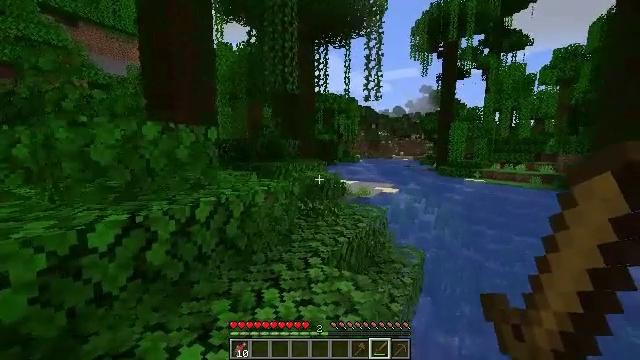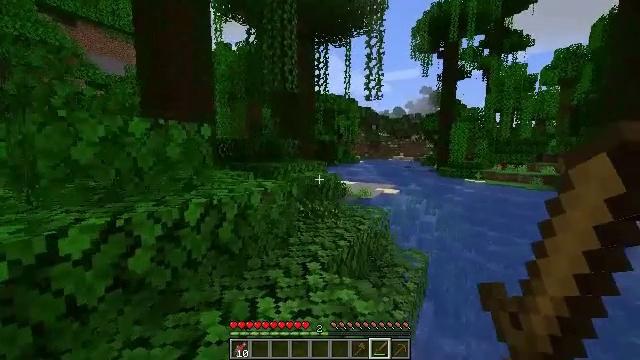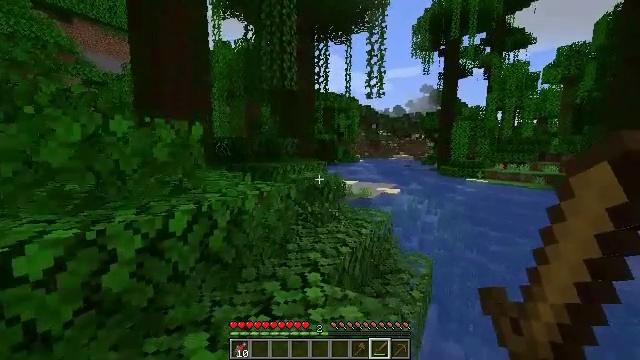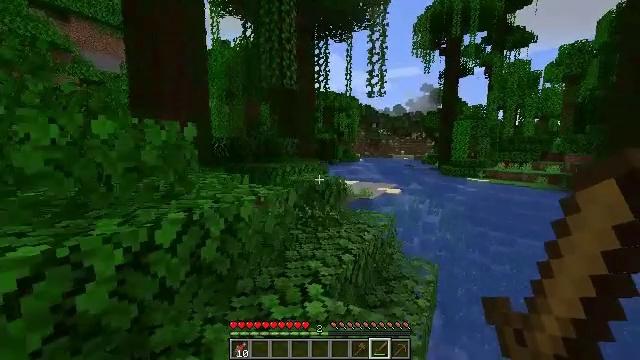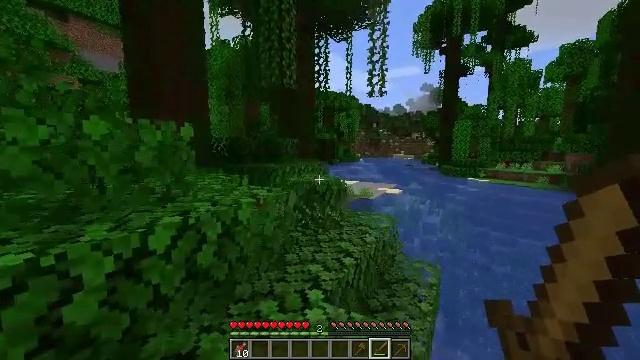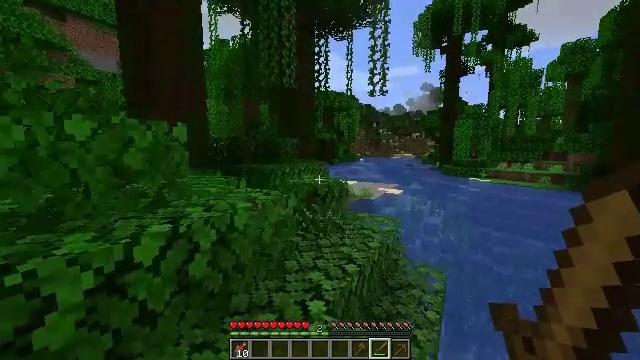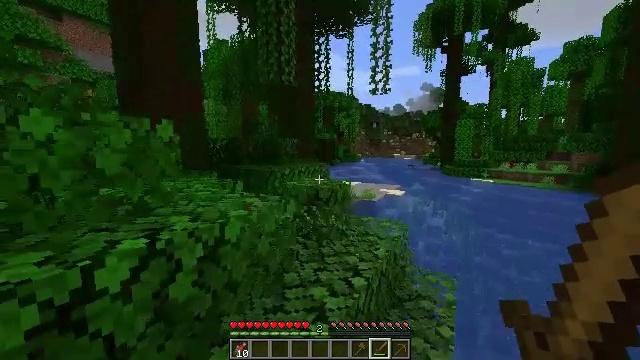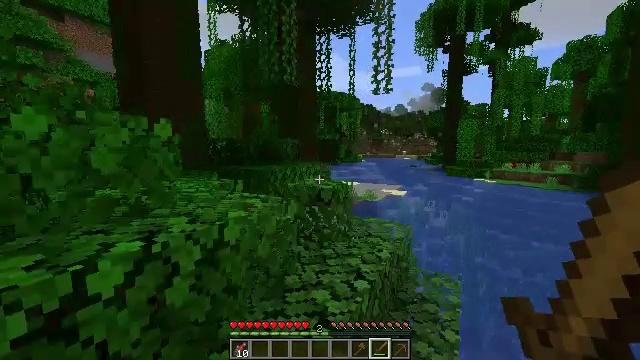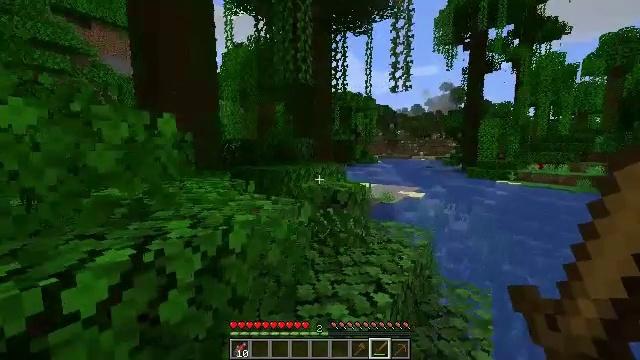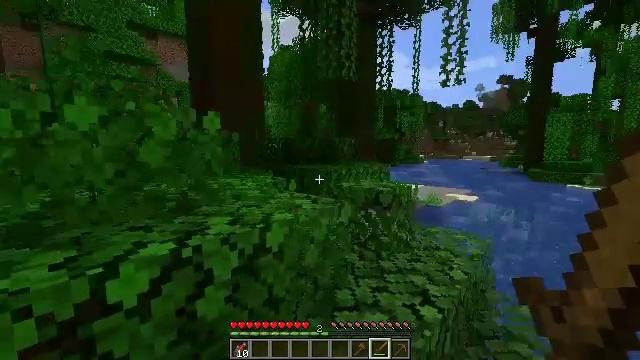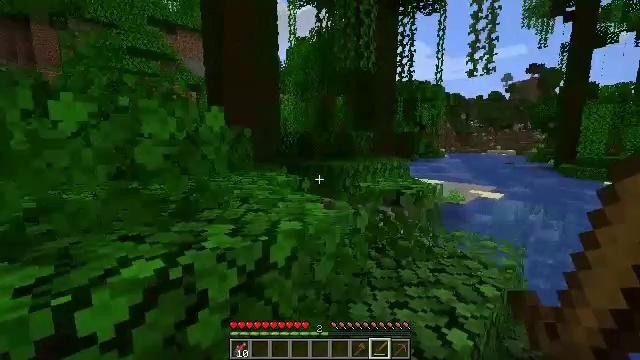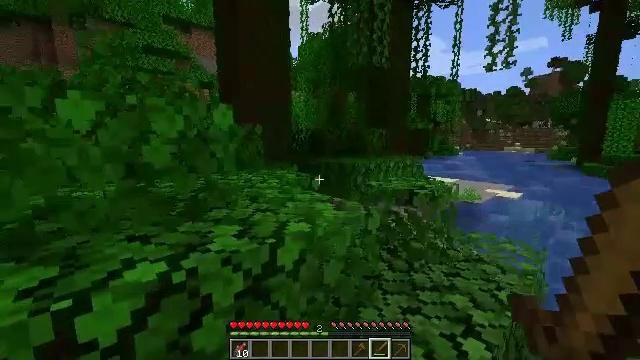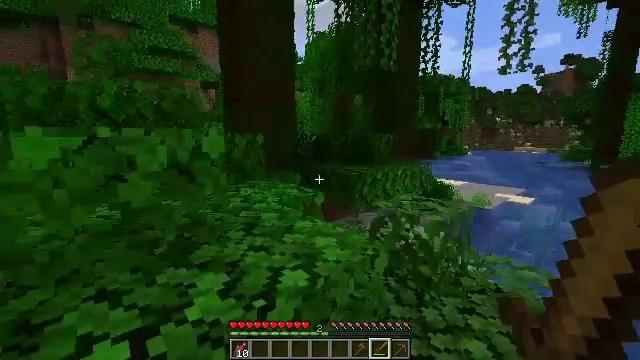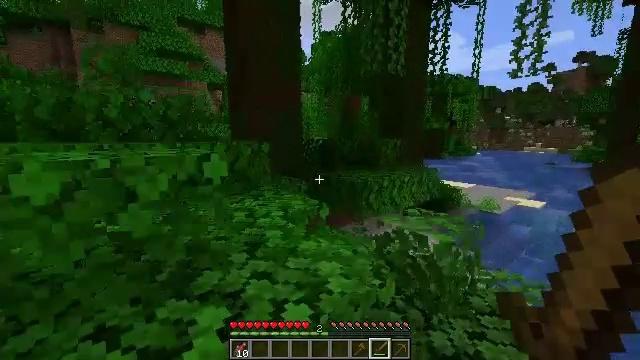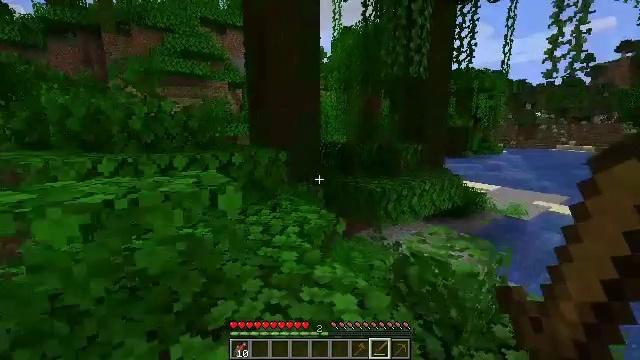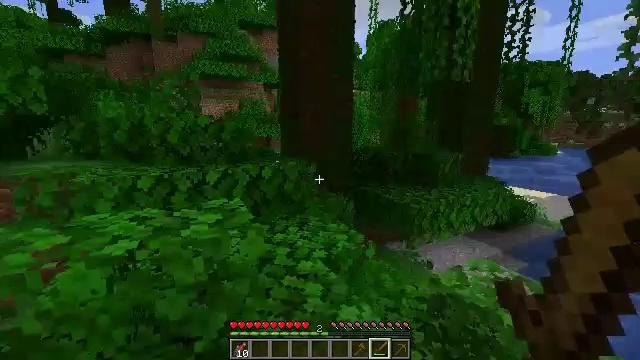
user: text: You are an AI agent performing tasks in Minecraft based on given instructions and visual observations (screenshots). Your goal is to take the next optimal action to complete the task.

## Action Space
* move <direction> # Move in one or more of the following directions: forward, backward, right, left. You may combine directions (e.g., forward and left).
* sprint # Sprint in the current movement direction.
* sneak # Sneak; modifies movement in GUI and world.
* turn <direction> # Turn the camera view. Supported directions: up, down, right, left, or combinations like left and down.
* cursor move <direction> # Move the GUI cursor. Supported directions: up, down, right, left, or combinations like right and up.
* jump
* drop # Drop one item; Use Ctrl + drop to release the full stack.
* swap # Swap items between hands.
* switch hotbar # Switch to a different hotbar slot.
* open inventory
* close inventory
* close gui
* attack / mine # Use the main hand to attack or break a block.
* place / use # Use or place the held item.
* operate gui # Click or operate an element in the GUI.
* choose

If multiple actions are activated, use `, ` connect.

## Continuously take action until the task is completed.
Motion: motion action
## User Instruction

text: Attack the ground to gather sand.
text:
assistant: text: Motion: move forward
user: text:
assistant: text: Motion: move forward
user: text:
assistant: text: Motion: move forward
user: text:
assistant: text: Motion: move forward
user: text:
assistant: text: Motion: move forward
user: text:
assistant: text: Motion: move forward
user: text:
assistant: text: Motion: move forward
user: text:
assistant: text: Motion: move forward, turn left
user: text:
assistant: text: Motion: move forward, turn left
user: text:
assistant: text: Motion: move forward, turn left and down
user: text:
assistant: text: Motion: move forward, turn left
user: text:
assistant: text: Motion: move forward, turn left, jump
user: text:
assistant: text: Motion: move forward, turn left, jump
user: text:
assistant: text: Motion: move forward, turn left and down, jump
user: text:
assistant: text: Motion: move forward, turn left, jump
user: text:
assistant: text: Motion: move forward, turn left
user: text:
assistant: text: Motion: move forward and move left
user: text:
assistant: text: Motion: move forward and move left
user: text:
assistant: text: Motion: move forward
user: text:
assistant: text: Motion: move forward
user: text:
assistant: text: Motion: move forward
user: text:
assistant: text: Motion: move forward
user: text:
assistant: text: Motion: move forward
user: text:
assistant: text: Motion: move forward and move right
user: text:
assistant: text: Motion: move forward and move right
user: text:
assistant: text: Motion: move forward and move right
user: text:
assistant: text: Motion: move forward
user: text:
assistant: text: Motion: move forward
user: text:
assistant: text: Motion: move forward
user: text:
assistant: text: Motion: move forward